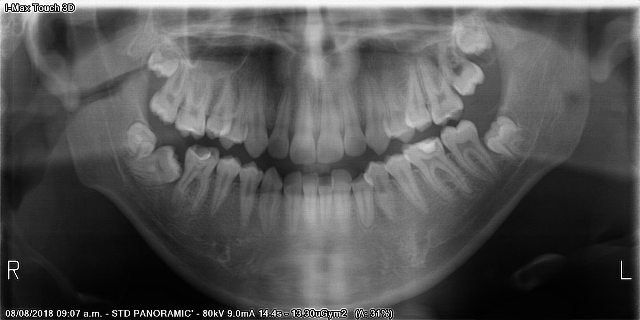
adult